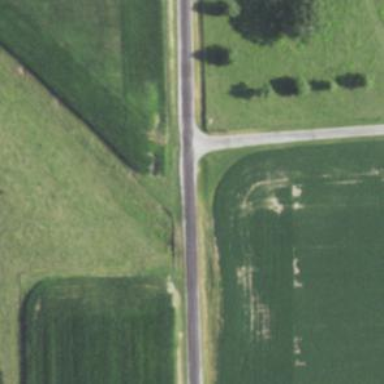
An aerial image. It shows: Unclassified road.